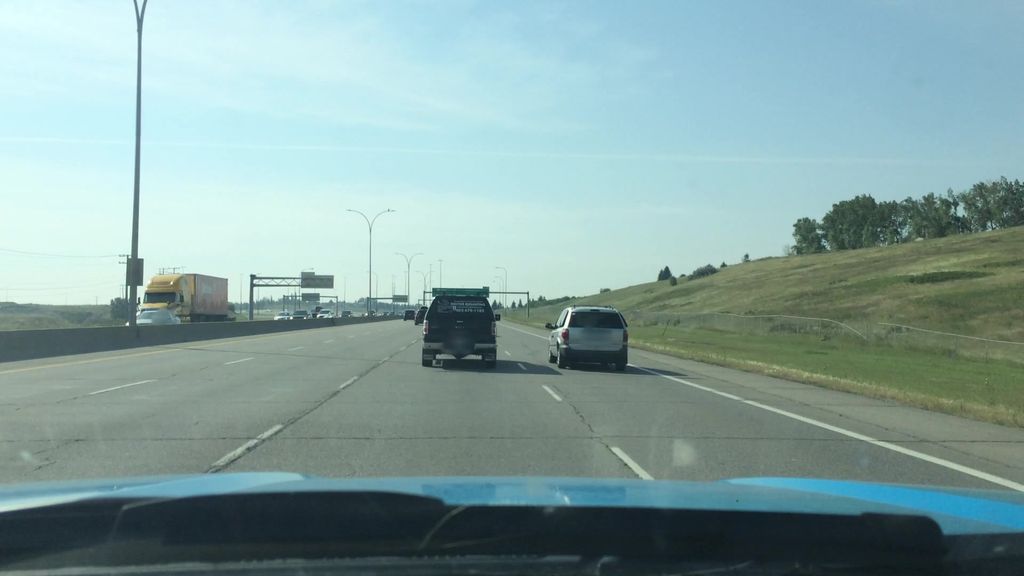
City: calgary